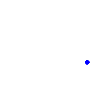
Particle: kaon